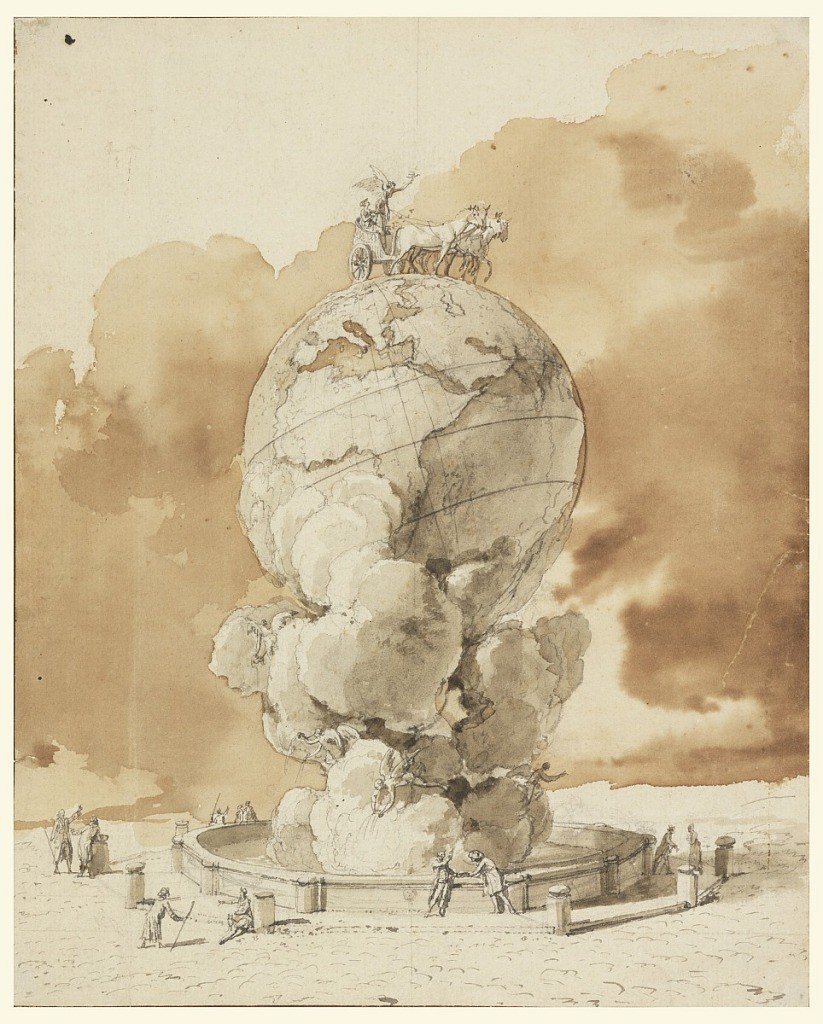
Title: Design for a Public Monument to be Erected on a Paris Square
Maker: Jean-Pierre-Louis-Laurent Houël, French, 1735–1813
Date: ca. 1802
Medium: Pen and gray ink, brush and brown wash over black chalk, graphite on white laid paper
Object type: Drawing
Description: Recto: In the midst of a plaza, above a basin and fountain cloud of mist, is a colossal globe monument, showing Africa, Europe and Asia above the clouds.  On top is a chariot (quadriga) driven by Republican France, accompanied by a winged Liberty. The globe is a symbol of universal equality. People occupy the plaza; some are at the basin's edge. Verso: black chalk sketch of a monument. High pedestal, the bottom part of which is shaped like a tower, rises from narrow basin. At the top stands a figure and chariot.